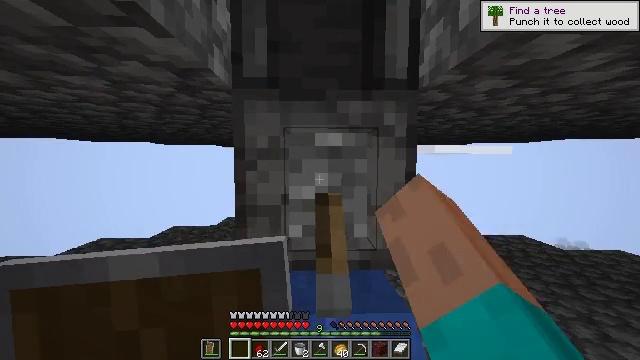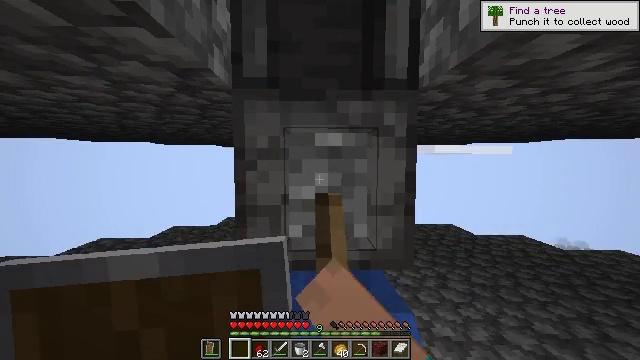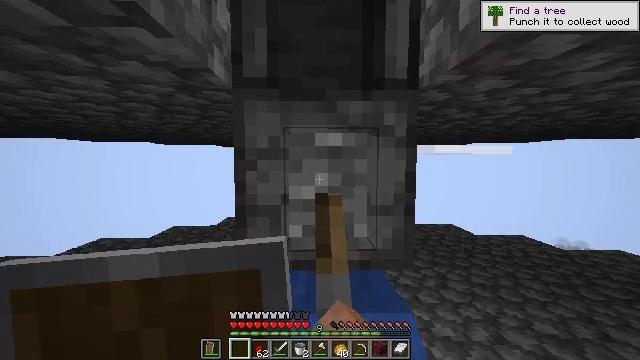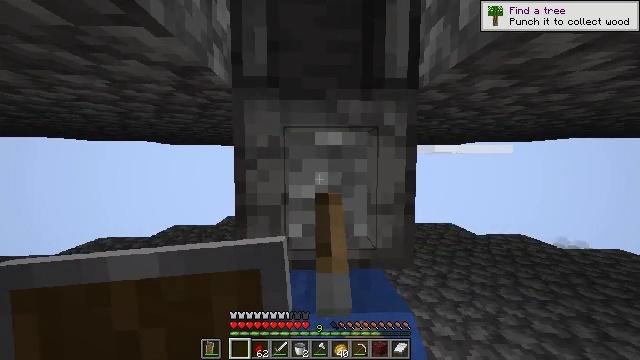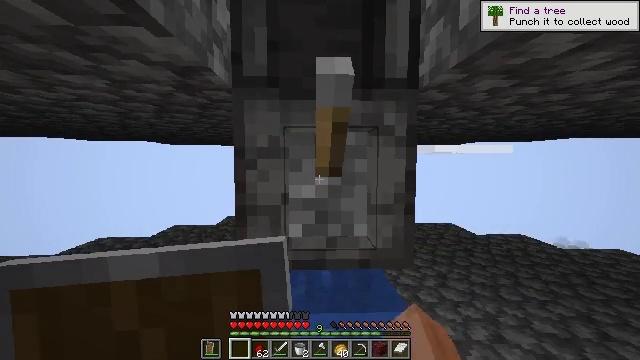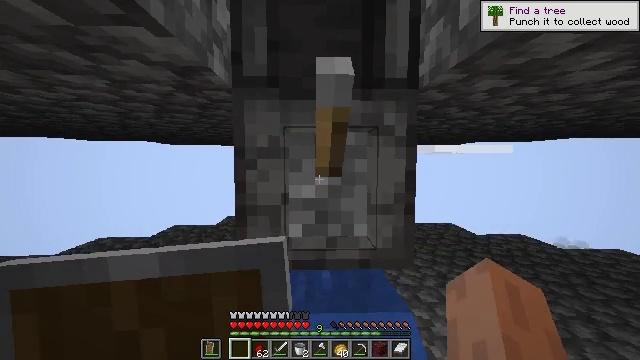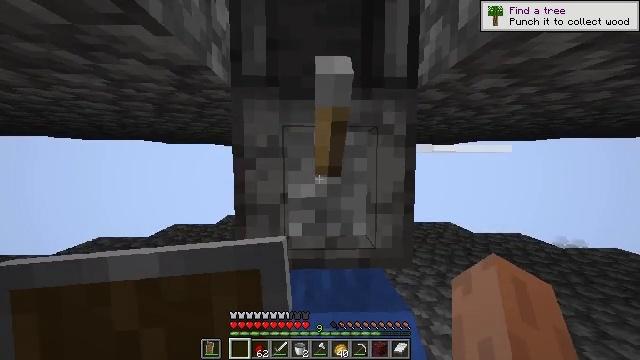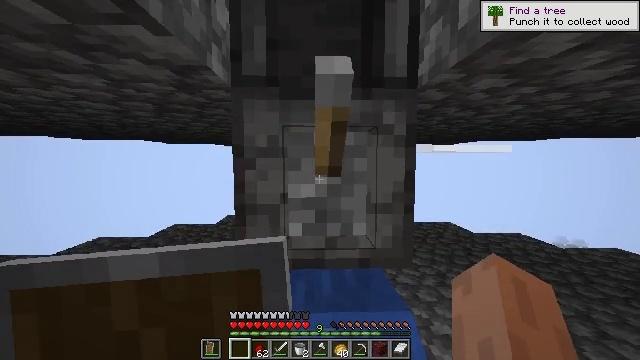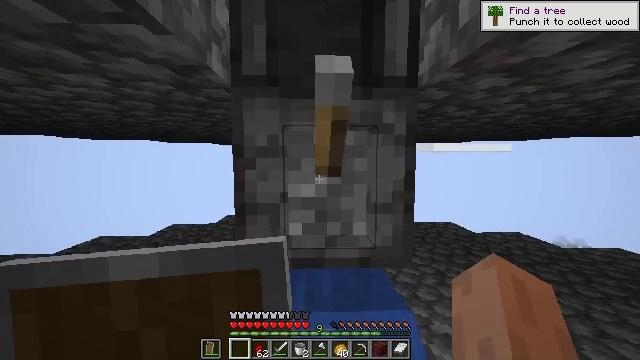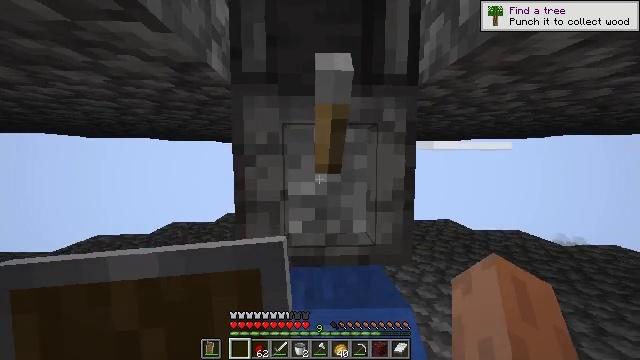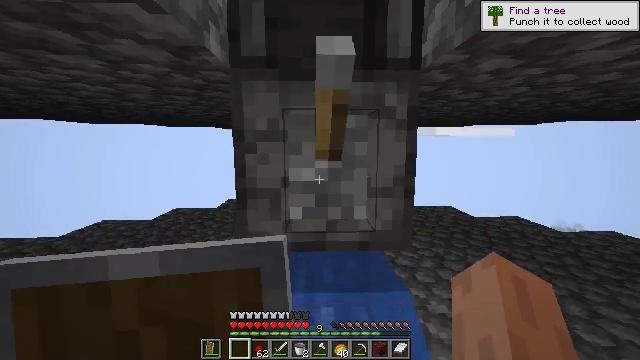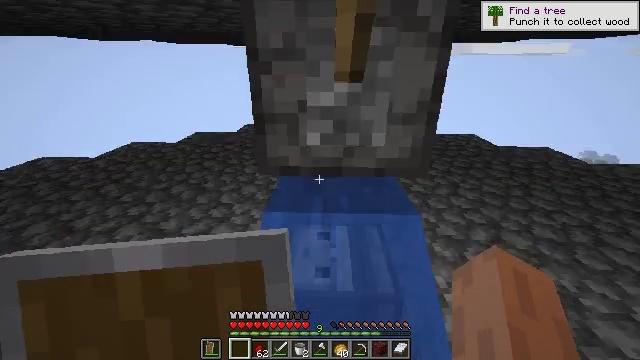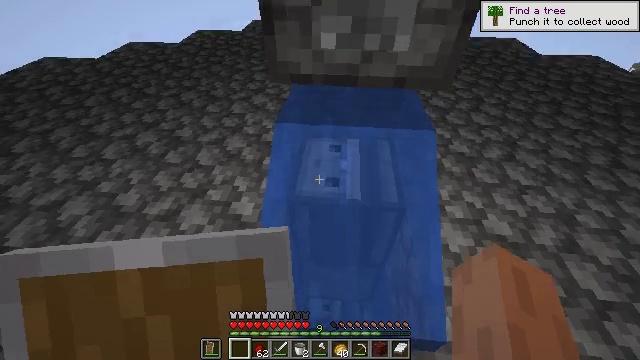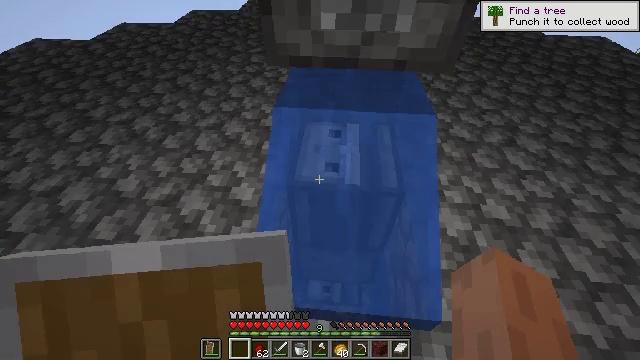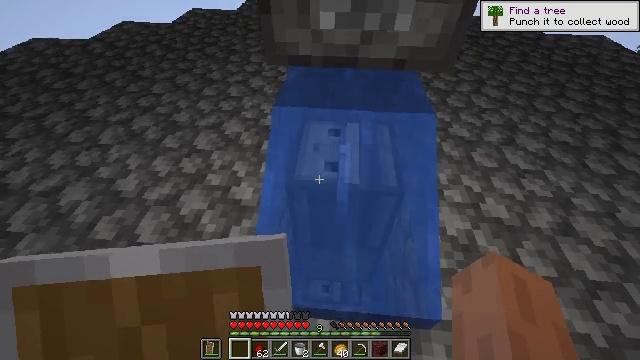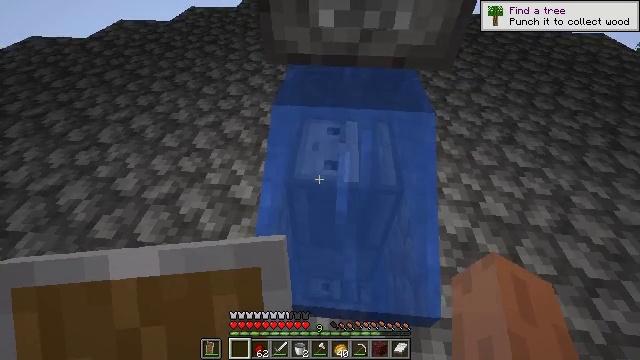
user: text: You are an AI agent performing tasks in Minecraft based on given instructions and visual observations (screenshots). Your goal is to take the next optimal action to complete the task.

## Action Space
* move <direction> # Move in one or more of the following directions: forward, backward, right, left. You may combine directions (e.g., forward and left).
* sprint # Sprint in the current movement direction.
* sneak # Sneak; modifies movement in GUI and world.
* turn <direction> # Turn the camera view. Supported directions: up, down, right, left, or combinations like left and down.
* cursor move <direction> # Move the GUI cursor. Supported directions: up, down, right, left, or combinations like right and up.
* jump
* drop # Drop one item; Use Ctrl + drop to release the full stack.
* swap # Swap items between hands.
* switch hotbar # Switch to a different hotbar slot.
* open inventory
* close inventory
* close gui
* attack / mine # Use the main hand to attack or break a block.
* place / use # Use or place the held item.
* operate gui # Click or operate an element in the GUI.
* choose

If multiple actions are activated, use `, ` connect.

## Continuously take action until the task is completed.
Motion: motion action
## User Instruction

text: Gather the lever into your inventory.
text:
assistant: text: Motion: no_op
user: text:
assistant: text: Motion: no_op
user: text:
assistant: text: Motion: no_op
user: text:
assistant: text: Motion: no_op
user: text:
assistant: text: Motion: no_op
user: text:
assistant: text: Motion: no_op
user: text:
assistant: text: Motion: no_op
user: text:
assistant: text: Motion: no_op
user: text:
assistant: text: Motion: no_op
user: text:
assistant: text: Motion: turn down
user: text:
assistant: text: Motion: turn left and down
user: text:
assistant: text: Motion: turn left and down
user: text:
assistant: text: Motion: turn down
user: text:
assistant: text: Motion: no_op
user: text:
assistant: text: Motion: no_op
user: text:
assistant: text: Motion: no_op
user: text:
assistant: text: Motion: no_op
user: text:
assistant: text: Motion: no_op
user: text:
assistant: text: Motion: no_op
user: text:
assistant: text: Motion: no_op
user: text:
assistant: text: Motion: no_op
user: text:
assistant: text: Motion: no_op
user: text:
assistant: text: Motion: no_op
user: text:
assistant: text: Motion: no_op
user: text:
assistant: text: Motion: no_op
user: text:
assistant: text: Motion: no_op
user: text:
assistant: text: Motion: no_op
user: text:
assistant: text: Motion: no_op
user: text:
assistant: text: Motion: no_op
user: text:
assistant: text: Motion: no_op